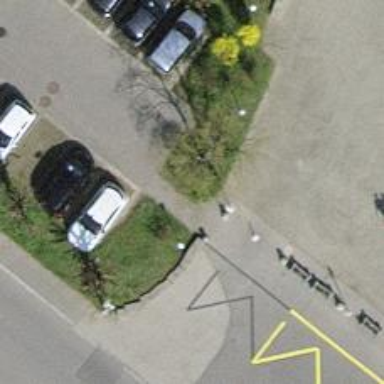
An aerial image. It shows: Public surveillance provided by man-made system.